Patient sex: F
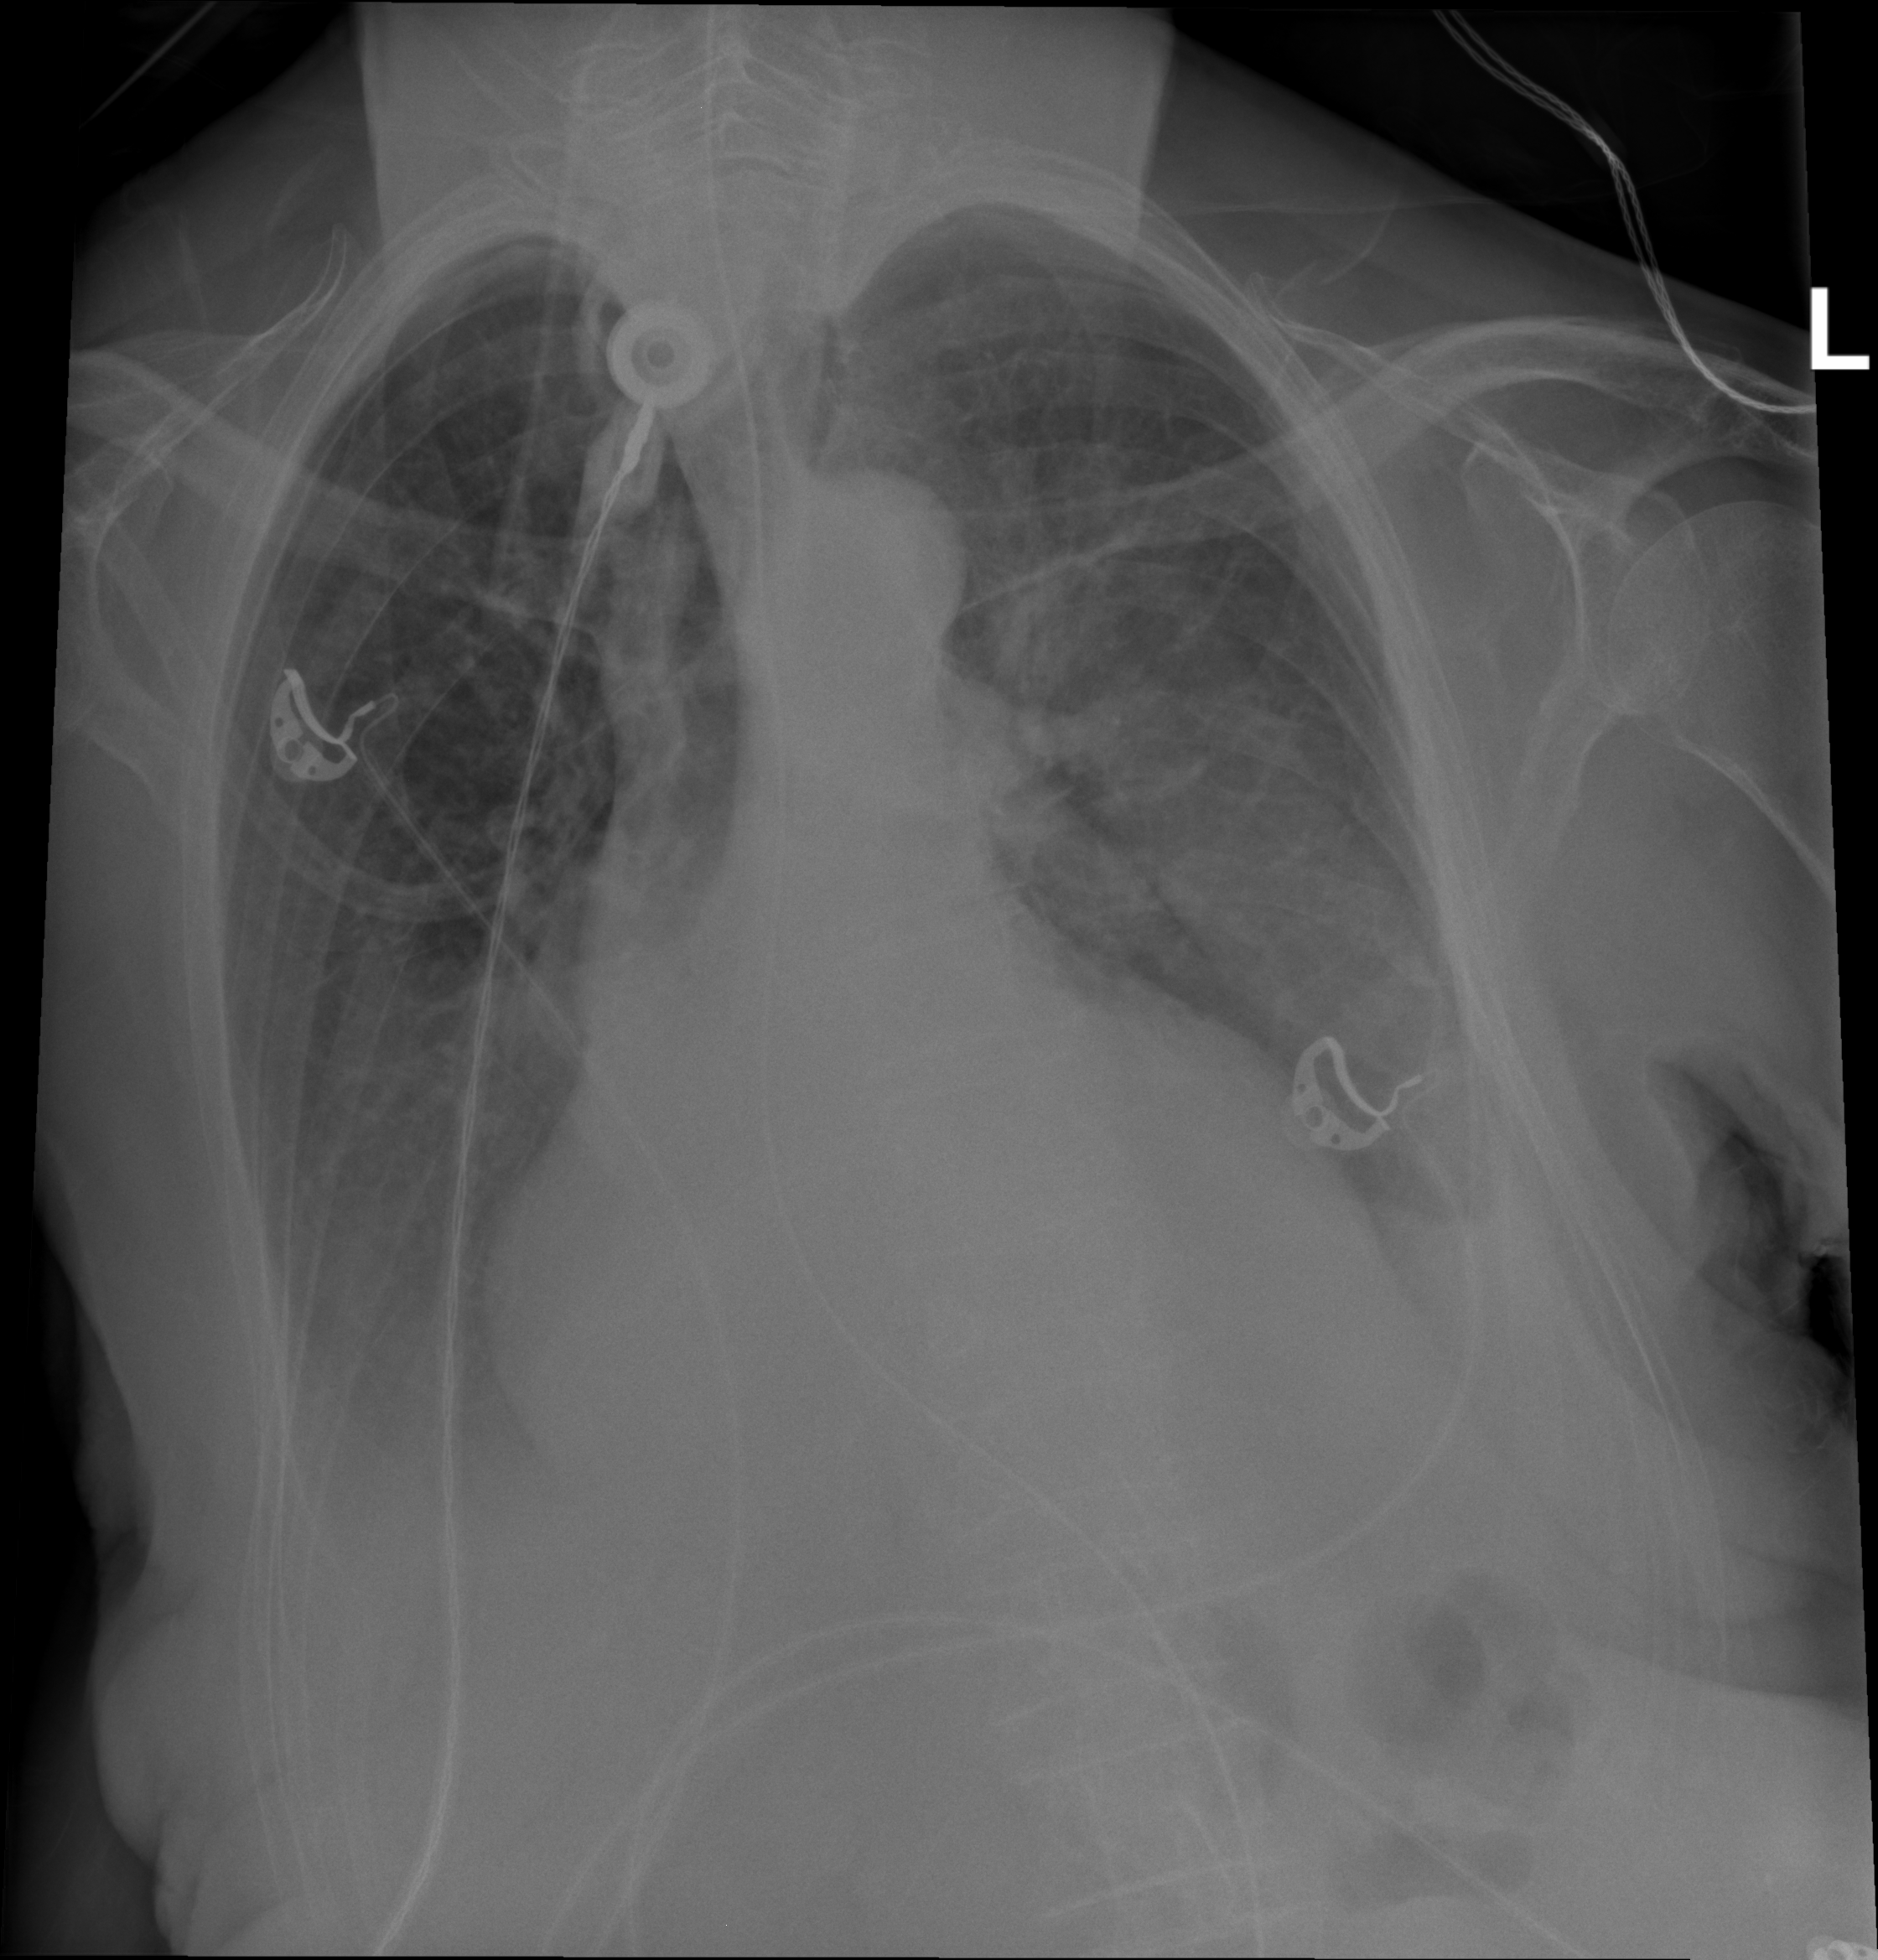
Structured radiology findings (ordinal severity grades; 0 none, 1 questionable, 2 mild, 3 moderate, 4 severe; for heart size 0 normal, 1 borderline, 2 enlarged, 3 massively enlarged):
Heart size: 2
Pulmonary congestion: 2
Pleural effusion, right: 2
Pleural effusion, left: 2
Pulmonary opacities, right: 2
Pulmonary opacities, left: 2
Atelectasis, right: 2
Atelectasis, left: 2